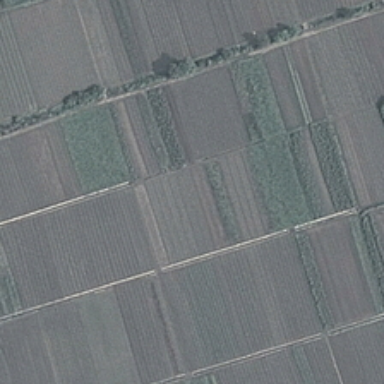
The farmland which is transversely arranged has the stripe of vertical .